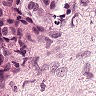
Metastatic tissue present: yes